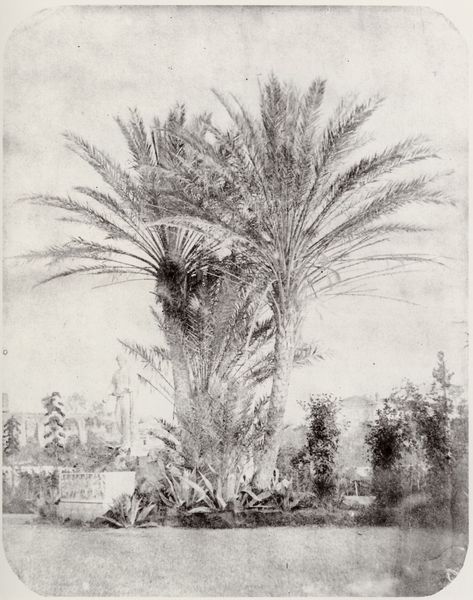
Titel: Der Park der Villa Massimo di Rignano in Rom
Künstler: Italienischer Photograph
Standort: Kopenhagen
Institution: Königliche Bibliothek
Schlagwörter: baum, blätter, himmel, schatten, weiß, baumstämme, bäume, landschaft, äste, braun, grau, hell, licht, schwarz, zeichnung, gras, haus, rasen, wiese, beige, halme, zweige, sträucher, pflanze, pflanzen, garten, sepia, stämme, palme, palmwedel, wedel, foto, fotografie, strahlen, schwarzweiß, palmen, botanisch